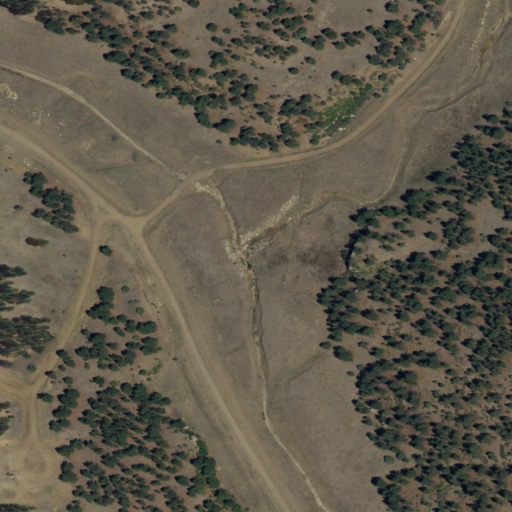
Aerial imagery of valley in New Mexico named Left Fork York Canyon containing shrub, evergreen forest, and open development